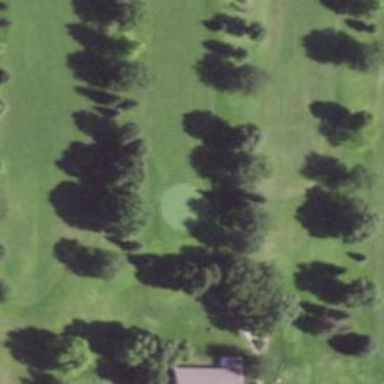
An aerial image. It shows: View of golf hole.